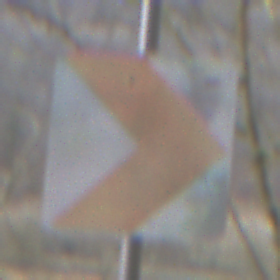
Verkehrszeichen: RichtungstafelnInKurvenKleinLinks
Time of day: MorningAfternoon
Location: Outdoor (Nature)
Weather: PartlyCloudy
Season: NotSpecified
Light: Natural